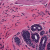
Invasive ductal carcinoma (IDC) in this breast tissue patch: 0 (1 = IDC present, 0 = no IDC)